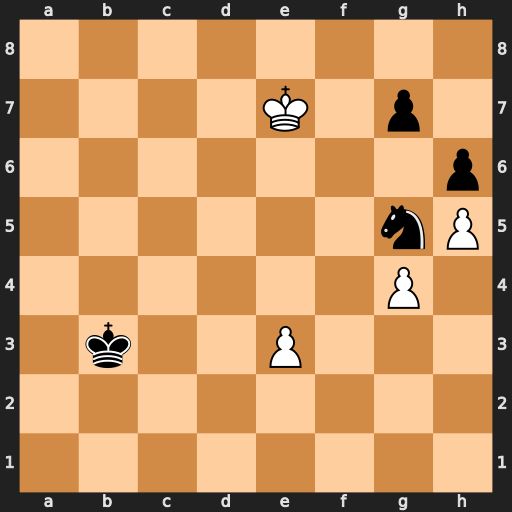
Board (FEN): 8/4K1p1/7p/6nP/6P1/1k2P3/8/8
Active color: w
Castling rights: -
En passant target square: -
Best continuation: Kf8 Ne4 Kxg7